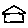
Label: house